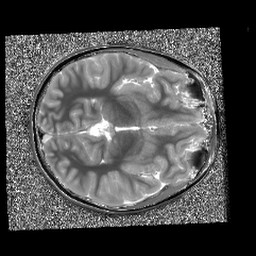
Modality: T1map
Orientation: axial
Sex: female
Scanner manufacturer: siemens
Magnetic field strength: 3 T
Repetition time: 5 s
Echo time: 0.00368 s